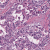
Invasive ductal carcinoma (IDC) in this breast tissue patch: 1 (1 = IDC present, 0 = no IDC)